Question: I cant make my code work properly, it keeps saying "UITableView!, numberOfRowsInSection: int) -> Int' does not have a member named 'dequeueReusableCellWithIdentifier'"
Would be happy if someone could explain this :)
Here's my swift file:
'''
import UIKit
class SecondViewController: UIViewController, UITableViewDelegate, UISearchBarDelegate {
@IBOutlet weak var mySecondTableView: UITableView!
var secondArrayOfDisplays: [secondDisplayName] = [secondDisplayName] ()
override func viewDidLoad() {
super.viewDidLoad()
// Do any additional setup after loading the view, typically from a nib.
self.setUpDisplays()
}
override func didReceiveMemoryWarning() {
super.didReceiveMemoryWarning()
// Dispose of any resources that can be recreated.
}
func setUpDisplays()
{
var display1 = secondDisplayName(secondName: "8 Inch STD Widescreen", secondImageName: "8 Inch Widescreen.png")
var display2 = secondDisplayName(secondName: "12 Inch MMD", secondImageName: "12 inch mmd.png")
var display3 = secondDisplayName(secondName: "12 Inch STD", secondImageName: "12 inch std.png")
var display4 = secondDisplayName(secondName: "13 Inch STD Widescreen", secondImageName: "13 inch std.png")
var display5 = secondDisplayName(secondName: "15 Inch MMD", secondImageName: "15 inch mmd.png")
var display6 = secondDisplayName(secondName: "15 Inch STD", secondImageName: "15 inch std.png")
var display7 = secondDisplayName(secondName: "17 Inch MMD", secondImageName: "17 inch mmd.png")
var display8 = secondDisplayName(secondName: "17 Inch STD", secondImageName: "17 inch std.png")
var display9 = secondDisplayName(secondName: "19 Inch MMD", secondImageName: "19 inch mmd.png")
var display10 = secondDisplayName(secondName: "19 Inch STD", secondImageName: "19 inch std.png")
var display11 = secondDisplayName(secondName: "24 Inch MMD Widescreen", secondImageName: "24 inch mmd.png")
var display12 = secondDisplayName(secondName: "24 Inch STD Widescreen", secondImageName: "24 inch std.png")
var display13 = secondDisplayName(secondName: "26 Inch MMD Widescreen", secondImageName: "26 inch mmd.png")
var display14 = secondDisplayName(secondName: "26 Inch STD Widescreen", secondImageName: "26 inch std.png")
secondArrayOfDisplays.append(display1)
secondArrayOfDisplays.append(display2)
secondArrayOfDisplays.append(display3)
secondArrayOfDisplays.append(display4)
secondArrayOfDisplays.append(display5)
secondArrayOfDisplays.append(display6)
secondArrayOfDisplays.append(display7)
secondArrayOfDisplays.append(display8)
secondArrayOfDisplays.append(display9)
secondArrayOfDisplays.append(display10)
secondArrayOfDisplays.append(display11)
secondArrayOfDisplays.append(display12)
secondArrayOfDisplays.append(display13)
secondArrayOfDisplays.append(display14)
}
func secondTableView(tableView: UITableView!, numberOfRowsInSection section: Int) -> Int
{
return secondArrayOfDisplays.count
}
func secondTableView(tableView: UITableView!, cellForRowAtIndexPath indexPath: NSIndexPath!) -> UITableViewCell!
{
let secondCell: SecondCustomCellTableViewCell =
secondTableView.dequeueReusableCellWithIdentifier("Cell") as SecondCustomCellTableViewCell
let secondDisplay = secondArrayOfDisplays[indexPath.row]
secondCell.setSecondCell(secondDisplay.secondName, imageName: secondDisplay.secondImageName)
secondCell.accessoryType = UITableViewCellAccessoryType.DisclosureIndicator
return secondCell
}
func secondTableView(tableView: UITableView, didSelectRowAtIndexPath indexPath: NSIndexPath)
{
let secondDisplay = secondArrayOfDisplays[indexPath.row]
var SecondDetailedViewController: SecondDetailViewController = self.storyboard?.instantiateViewControllerWithIdentifier("SecondDetailViewController") as SecondDetailViewController
SecondDetailedViewController.secondNameString = secondDisplay.secondName
SecondDetailedViewController.mySecondDetailedImageName = secondDisplay.secondImageName
self.presentViewController(SecondDetailedViewController, animated: true, completion: nil)
}
'''
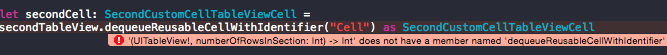
Answer: You're using the wrong variable when you call 'dequeueReusableCellWithIdentifier':
'''
secondTableView.dequeueReusableCellWithIdentifier("Cell") as SecondCustomCellTableViewCell
'''
'secondTableView' is a function pointer.
Instead, you want to use the 'tableView' that was passed to your function:
'''
tableView.dequeueReusableCellWithIdentifier("Cell") as SecondCustomCellTableViewCell
'''